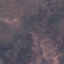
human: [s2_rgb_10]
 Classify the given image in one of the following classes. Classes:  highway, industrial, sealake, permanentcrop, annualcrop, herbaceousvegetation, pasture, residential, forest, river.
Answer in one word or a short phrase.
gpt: HerbaceousVegetation